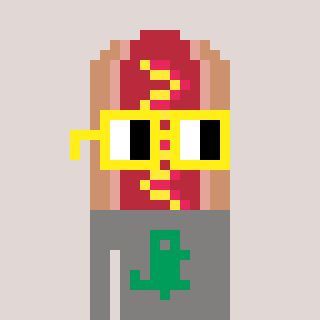
a pixel art character with square yellow glasses, a hotdog-shaped head and a bluegrey-colored body on a warm background